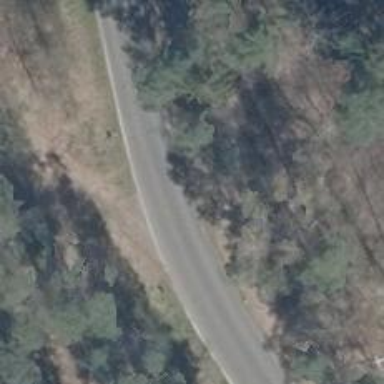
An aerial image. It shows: Asphalt road classified as tertiary.